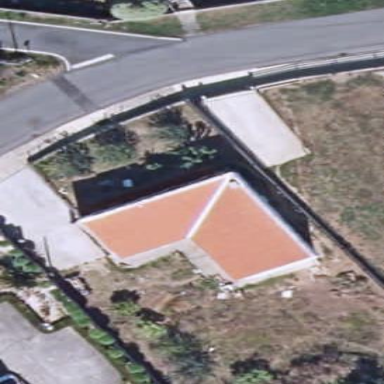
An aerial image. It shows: Simple house.